Question: I'm using a data flow task and 2 Ole Db sources. The 2 sources bring in data from tables on 2 different databases on the same server. The 2 tables can be mapped by ids. All of the ids from the second table (closedstops) exist in the first table (stops). I need to remove all the the closed stops by id from the first table. Afterwards I need to export the first table out of the database into a text file.
Do I need to use a merge join before deleting or do I need to use a ole db command to delete records (see attached screenshot). I have looked at many questions and answers on stackoverflow as well as tutorials and none of them quite answer my question. Any help is greatly appreciated. Thank you.

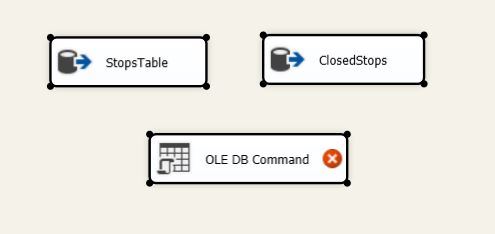
Answer: Closed stops is the driver table. Leave it be.
Instead of an OLE DB Source table for "stops" change that to a Lookup Component. You are only interested in rows that match.
And then you can use your OLE DB Command to fire off single delete statements.
My preference for performance and traceability would be to insert all the "to be deleted" ids into a table on the Stops database. When the Data Flow has completed, an Execute SQL Task would then fire up to perform the deletes in a set based operation(s).